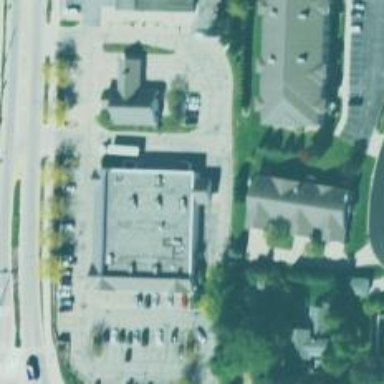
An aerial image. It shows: Pharmacy providing healthcare services.